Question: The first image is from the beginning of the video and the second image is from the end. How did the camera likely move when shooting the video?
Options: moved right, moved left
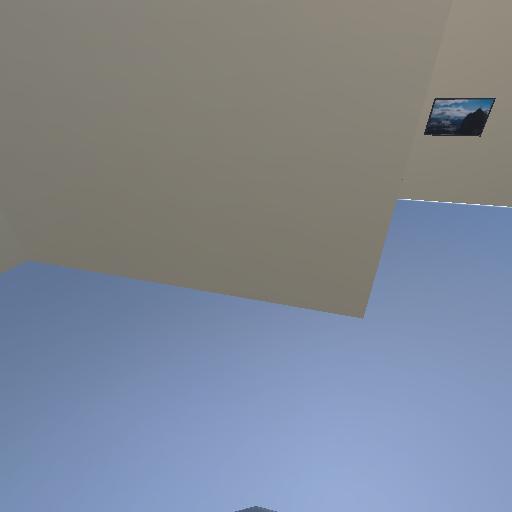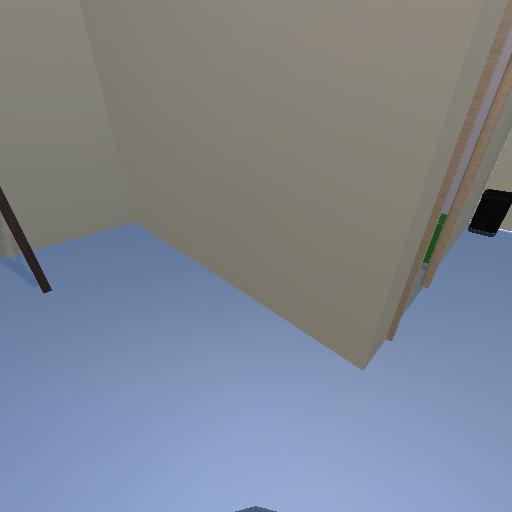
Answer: moved right